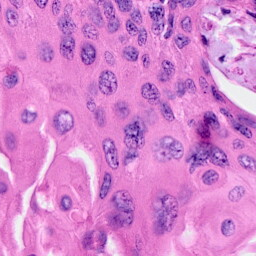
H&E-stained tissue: Cervix